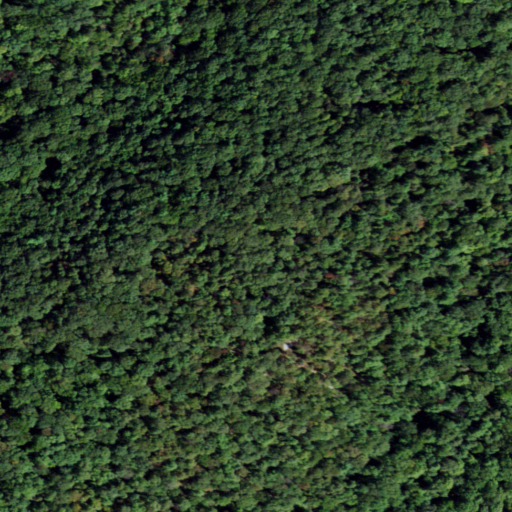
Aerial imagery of mountain in New Jersey named Jenny Jump Mountain containing only deciduous forest